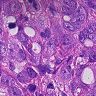
Metastatic tissue present: yes